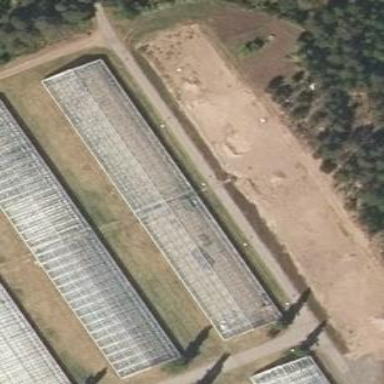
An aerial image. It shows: Greenhouse.